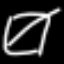
Label: square